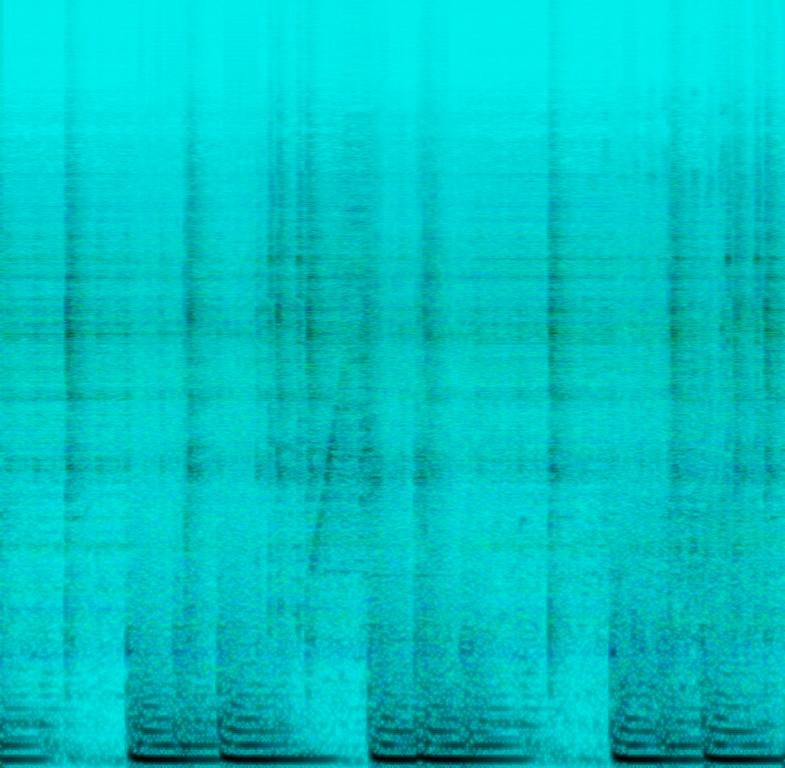
This music is instrumental. The tempo is medium fast with boomy bass, turntable scratching and digitally arranged music. The music is muffled as the audio quality is inferior but the beats are punchy, buoyant, bouncy, youthful, groovy and energetic. This music is a turntable scratching technique.